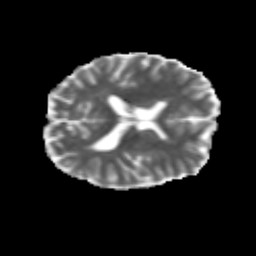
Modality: MD
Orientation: axial
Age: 22
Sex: male
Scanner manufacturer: siemens
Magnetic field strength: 3 T
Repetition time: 3.5 s
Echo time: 0.125 s